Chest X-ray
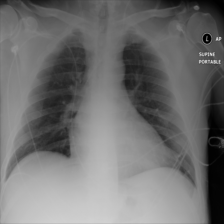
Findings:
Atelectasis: negative
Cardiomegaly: negative
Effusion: negative
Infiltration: negative
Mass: negative
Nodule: negative
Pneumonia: negative
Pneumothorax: negative
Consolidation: positive
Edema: negative
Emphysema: negative
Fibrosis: negative
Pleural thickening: negative
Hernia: negative